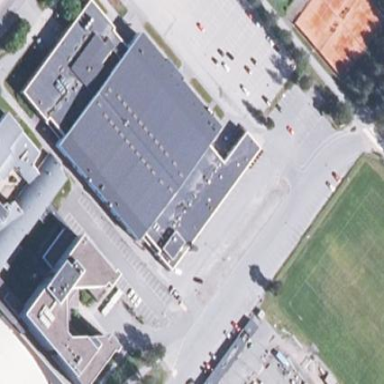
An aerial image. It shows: Building used for ice hockey.